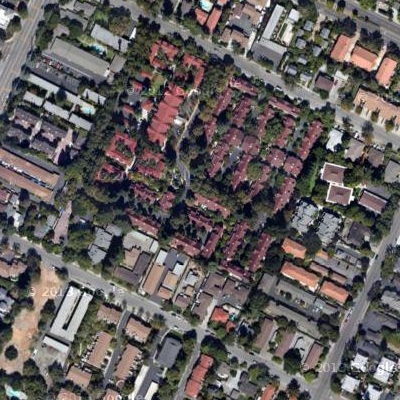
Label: fResident